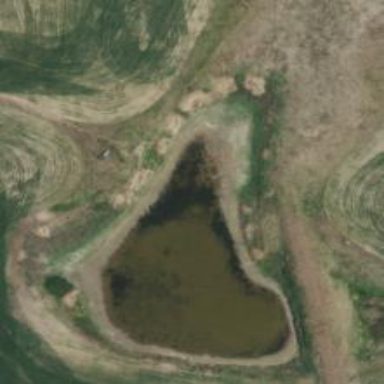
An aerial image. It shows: Reservoir.